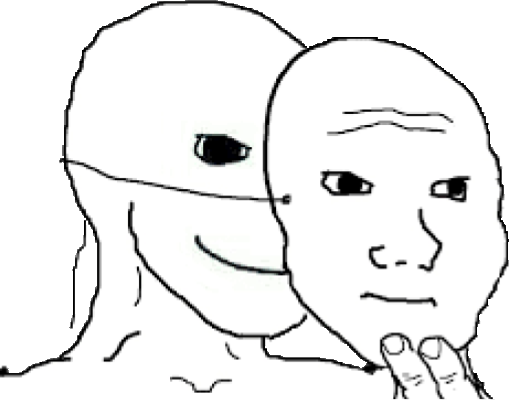
Label: 5_Oomer